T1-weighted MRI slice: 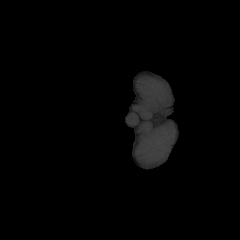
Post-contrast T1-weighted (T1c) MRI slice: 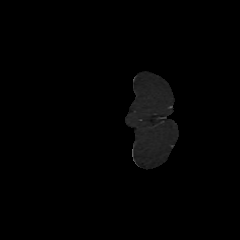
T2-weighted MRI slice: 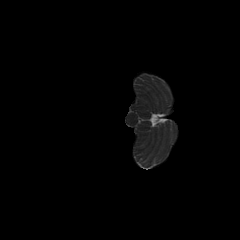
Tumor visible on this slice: no